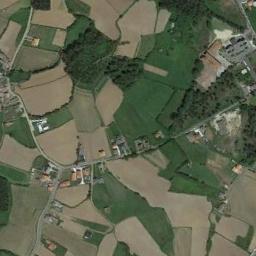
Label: rectangular_farmland